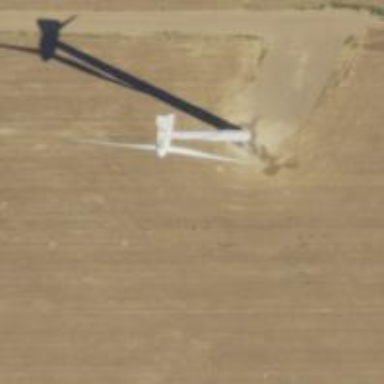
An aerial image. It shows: Wind turbine generator that utilizes wind as its source for generating electricity. It is of the horizontal axis type.